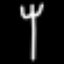
Label: fork